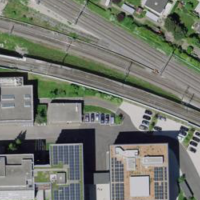
EUNIS habitat code: 57
Species observed at this site:
Clogmia albipunctatus
Mamestra brassicae